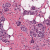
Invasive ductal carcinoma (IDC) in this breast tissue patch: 1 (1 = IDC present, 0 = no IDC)